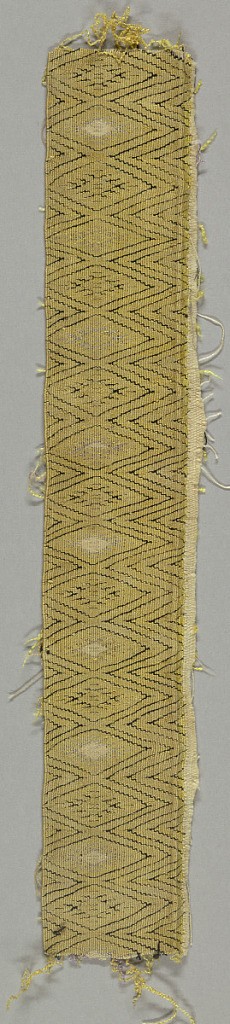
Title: Band
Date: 18th–19th century
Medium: silk, cotton Technique: slit tapestry
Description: Band with an all over, small-scale geometrical design of diamonds within diamonds in black silk on a dark yellow silk ground. Central motifs of small, decorated diamond shapes in white cotton and silks in shades of mauve.